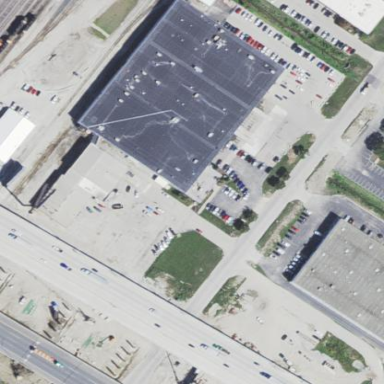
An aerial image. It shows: Warehouse.